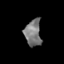
Tissue: skin
Cell type: Epithelial cells
Senescence score: 0.2519
Nuclear area (px): 427
Mean DAPI intensity: 121.098